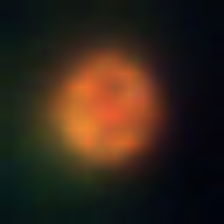
Taxon: NanoPlankton
Group: Other